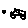
Label: car